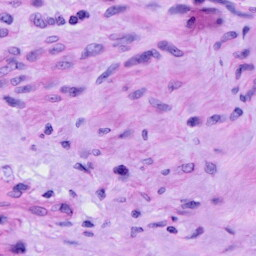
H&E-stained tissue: Cervix